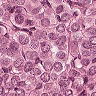
Metastatic tissue present: yes